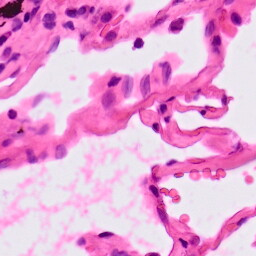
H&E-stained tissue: Lung